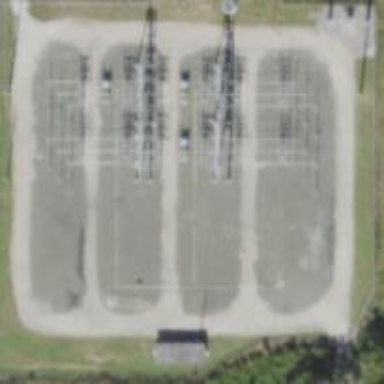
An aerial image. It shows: Outdoor distribution substation.